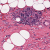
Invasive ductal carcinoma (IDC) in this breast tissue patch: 0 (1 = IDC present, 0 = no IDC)